Question: How to remove the duplicate tab page name in C# Windows Form? I tried many times, it still show the duplicate items on the tab page.
Example:

My code:
'''
SqlCommand cmd = new SqlCommand("SELECT type FROM Products ORDER BY type ASC", con);
con.Open();
try
{
SqlDataAdapter da = new SqlDataAdapter(cmd);
DataTable dt = new DataTable();
da.Fill(dt);
foreach (DataRow dr in dt.Rows)
{
tabControl1.TabPages.Add(dr["type"].ToString());
}
}
catch (Exception ex)
{
MessageBox.Show(ex.Message, "Error");
}
con.Close();
'''
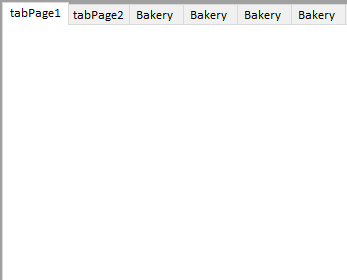
Answer: '''
var cmd = new SqlCommand("SELECT DISTINCT type FROM Products ORDER BY type ASC", con);
con.Open();
try
{
SqlDataAdapter da = new SqlDataAdapter(cmd);
DataTable dt = new DataTable();
da.Fill(dt);
foreach (DataRow dr in dt.Rows)
{
tabControl1.TabPages.Add(dr["type"].ToString());
}
}
catch (Exception ex)
{
MessageBox.Show(ex.Message, "Error");
}
con.Close();
'''